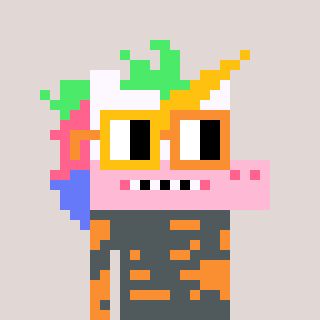
a pixel art character with square yellow and orange glasses, a unicorn-shaped head and a orange-colored body on a warm background